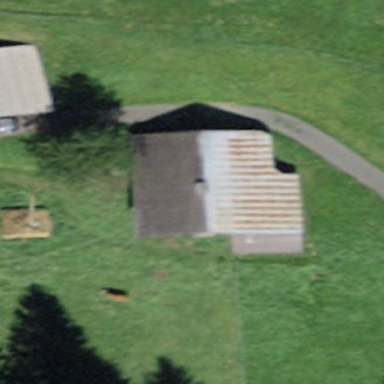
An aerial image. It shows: Cabin is depicted in the image.